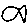
Label: fish